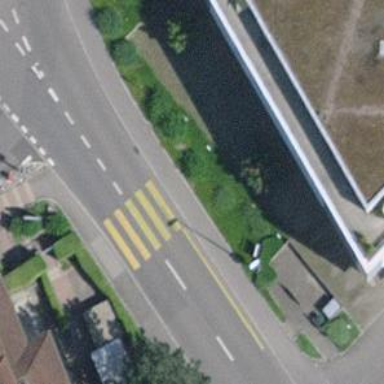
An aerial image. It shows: Uncontrolled zebra crossing with zebra markings.